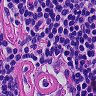
Metastatic tissue present: no